Interaction volume radius: 5 \u00c5
Interaction volume height: 20 \u00c5
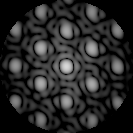
Disorder parameter: 0.198